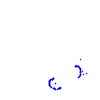
Particle: proton